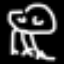
Label: frog